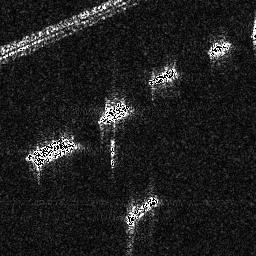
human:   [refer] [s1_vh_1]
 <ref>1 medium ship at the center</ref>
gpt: <box>[[37, 38, 51, 48, 0]]</box>

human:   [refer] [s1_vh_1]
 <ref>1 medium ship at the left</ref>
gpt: <box>[[9, 51, 30, 64, 0]]</box>